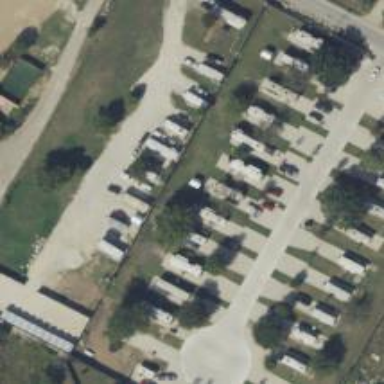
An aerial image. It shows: Caravan site for tourism.